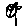
Label: flower